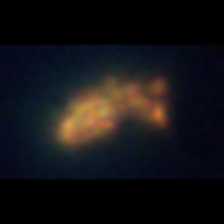
Taxon: Unknown_detritus
Group: Unknown